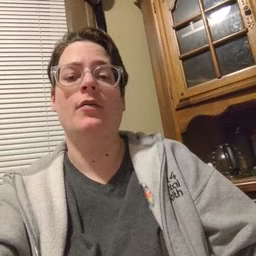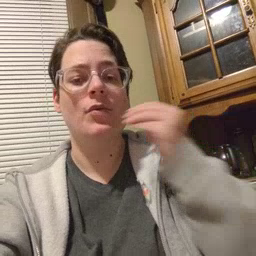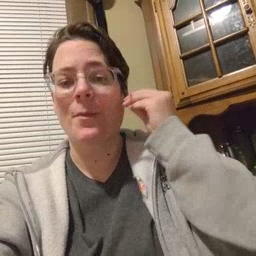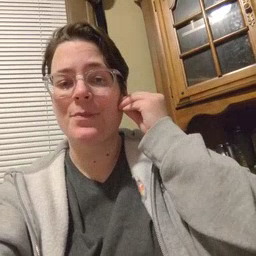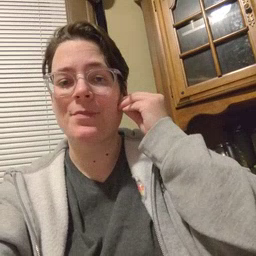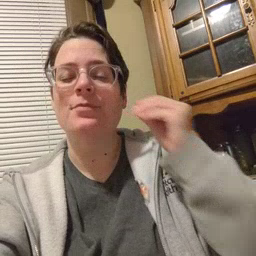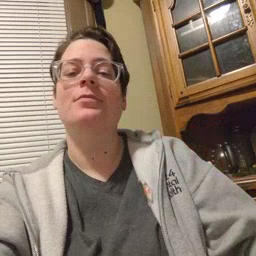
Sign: home